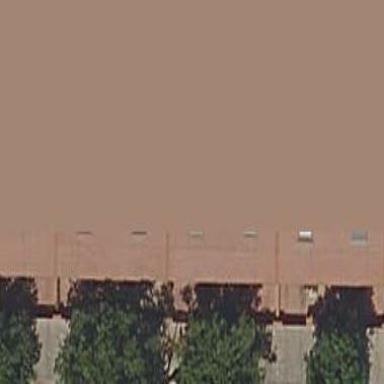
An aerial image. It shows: Terrace building.